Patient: sex M, age 36
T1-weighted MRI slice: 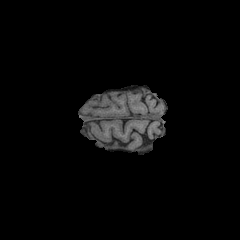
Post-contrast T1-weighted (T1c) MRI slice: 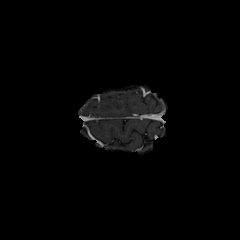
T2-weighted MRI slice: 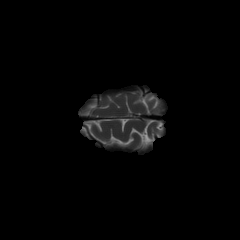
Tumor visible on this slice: no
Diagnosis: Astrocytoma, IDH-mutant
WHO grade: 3